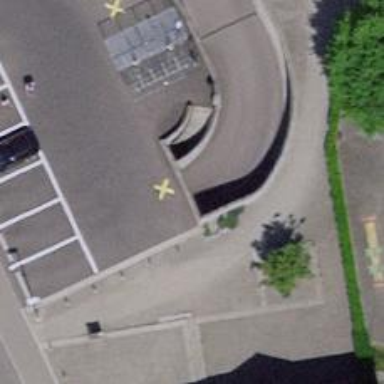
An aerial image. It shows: Parking entrance.